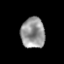
Tissue: prostate
Cell type: Epithelial cells
Senescence score: 0.3234
Nuclear area (px): 724
Mean DAPI intensity: 149.964